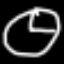
Label: clock